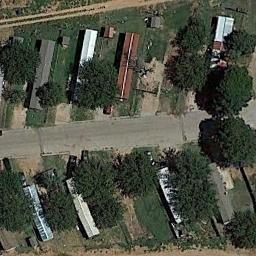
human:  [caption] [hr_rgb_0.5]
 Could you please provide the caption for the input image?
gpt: The mobile home park is on the grass next to some trees and road .

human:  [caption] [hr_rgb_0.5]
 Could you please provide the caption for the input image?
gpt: There are many buildings of different shapes and sizes in the mobile home parks .

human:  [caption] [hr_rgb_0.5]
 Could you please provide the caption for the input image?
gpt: There are nine mobile homes here .

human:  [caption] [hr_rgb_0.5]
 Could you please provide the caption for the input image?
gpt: The mobile home park has some neatly arranged mobile homes of different colors and some green areas are next to the mobile home park .

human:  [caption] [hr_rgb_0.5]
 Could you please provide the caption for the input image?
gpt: There are some buildings and green trees in the mobile home park .